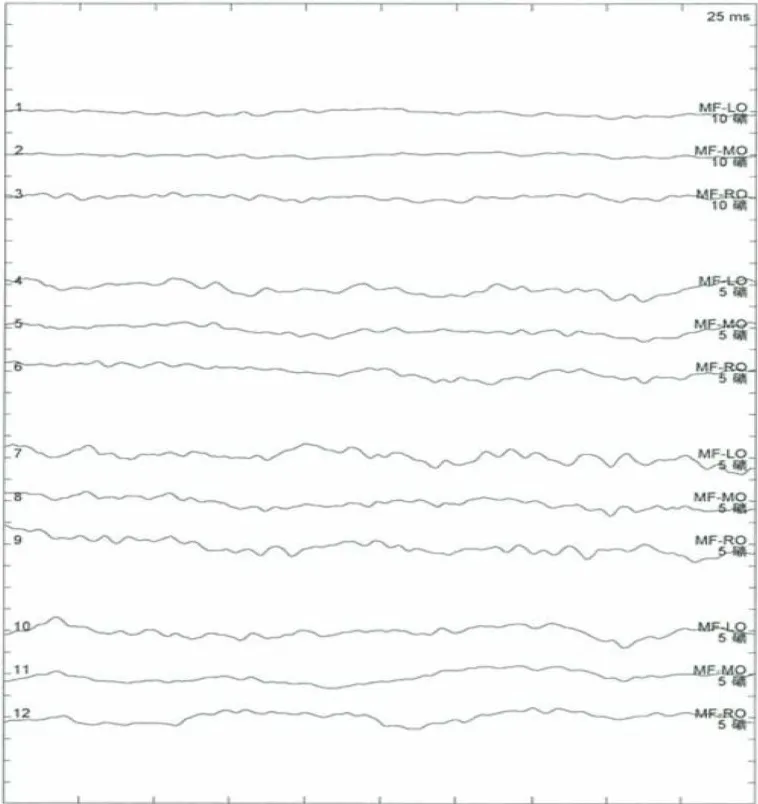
No recordable visual evoked potentials (VEPs; N75, P100, and N145) and VEP waveforms are seen.
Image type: electrography (eeg)